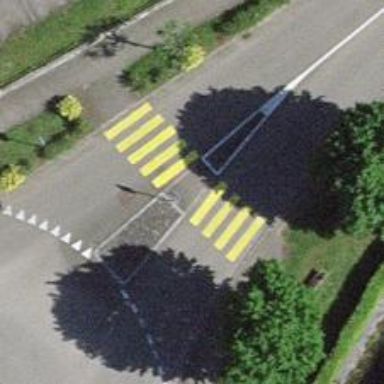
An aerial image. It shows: Marked crossing with pedestrian island.